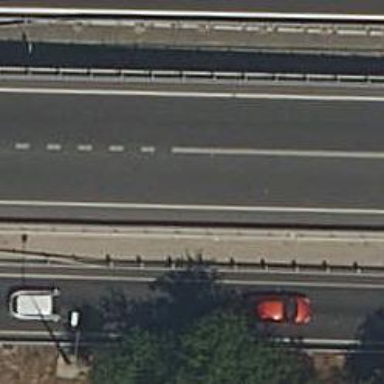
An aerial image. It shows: Motorway junction.